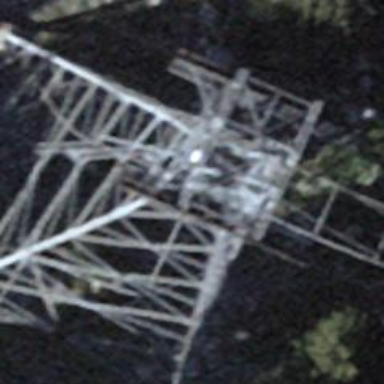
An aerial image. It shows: Pylon used for aerialway.